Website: home-depot
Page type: customer-info-address
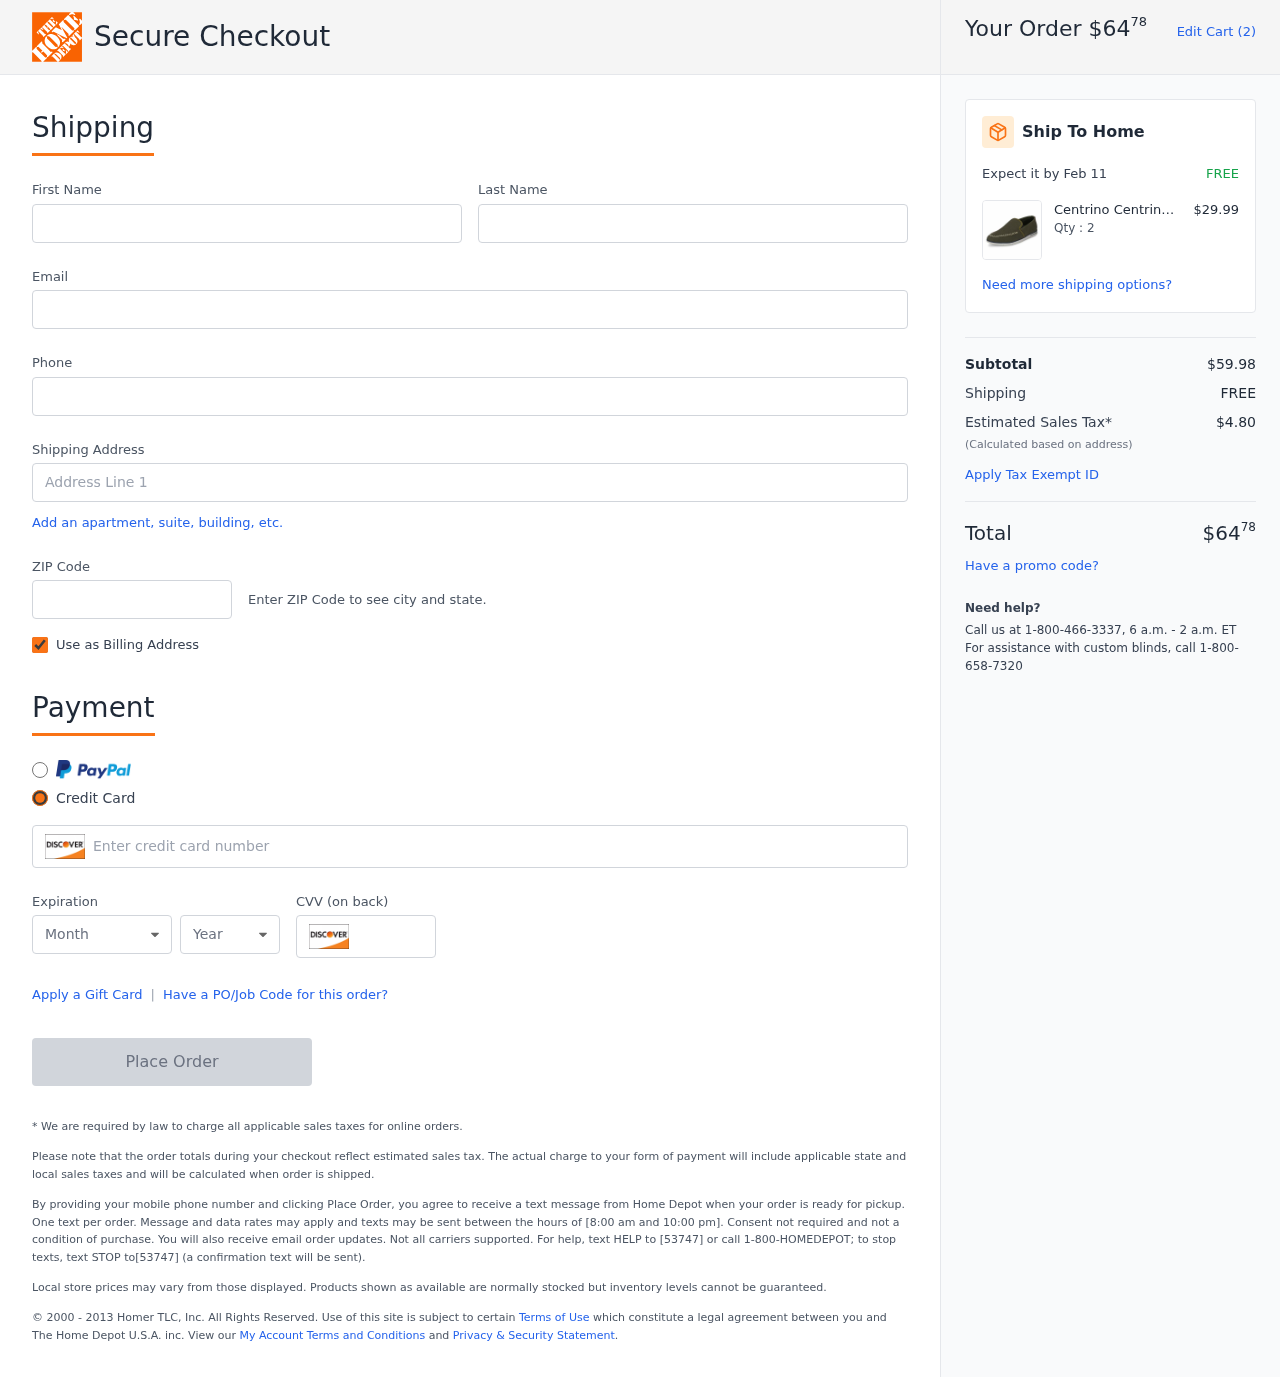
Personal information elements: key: PII_CARD_CVV
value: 979
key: PII_CARD_EXPIRY_MONTH
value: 04
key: PII_CARD_EXPIRY_YEAR
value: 28
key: PII_CARD_NUMBER
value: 6545 2364 4995 5854
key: PII_EMAIL
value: roger_morris@hotmail.com
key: PII_FIRSTNAME
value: Roger
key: PII_LASTNAME
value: Morris
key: PII_PHONE
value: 8556310638
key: PII_POSTCODE
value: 93784
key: PII_STREET
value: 491 Donald Drives Suite 241
Product elements: key: PRODUCT1_BRAND
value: Centrino
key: PRODUCT1_NAME
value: Centrino Men's S5698 Olive Loafers-8 UK (42 EU) (9 US) (S5698-1)
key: PRODUCT1_PRICE
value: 29.99
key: PRODUCT1_QUANTITY
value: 2
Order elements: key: ORDER_TOTAL
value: $6478
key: ORDER_NUM_ITEMS
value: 2
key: ORDER_DELIVERY_DATE
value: Feb 11
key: ORDER_SUBTOTAL
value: $59.98
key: ORDER_SHIPPING_COST
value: FREE
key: ORDER_TAX
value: $4.80